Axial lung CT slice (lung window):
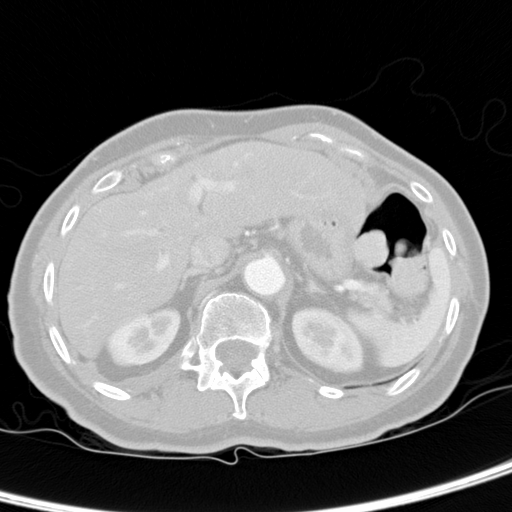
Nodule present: no